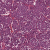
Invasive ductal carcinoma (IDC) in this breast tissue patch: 1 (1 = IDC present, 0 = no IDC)